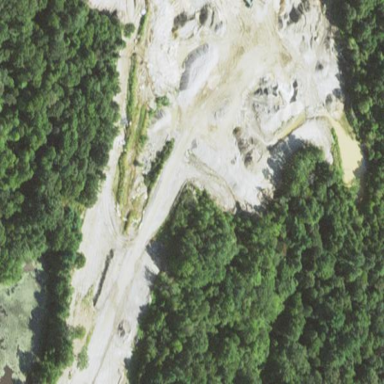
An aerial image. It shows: Quarry area.